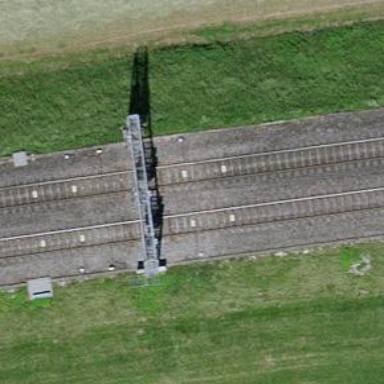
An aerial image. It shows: Railway signal.